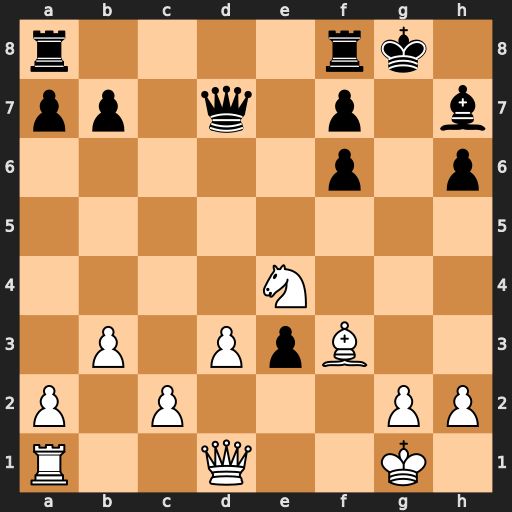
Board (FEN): r4rk1/pp1q1p1b/5p1p/8/4N3/1P1PpB2/P1P3PP/R2Q2K1
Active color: w
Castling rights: -
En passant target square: -
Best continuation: Nxf6+ Kh8 Nxd7